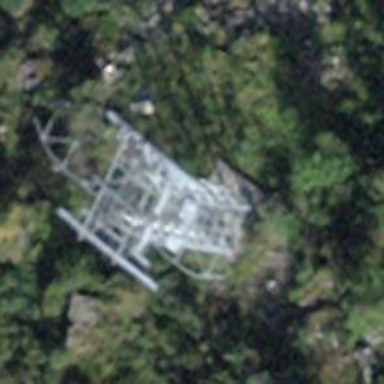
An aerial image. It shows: Cable car.